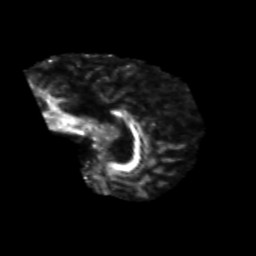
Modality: FA
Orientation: sagittal
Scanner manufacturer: siemens
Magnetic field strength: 3 T
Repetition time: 6.8 s
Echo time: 0.093 s